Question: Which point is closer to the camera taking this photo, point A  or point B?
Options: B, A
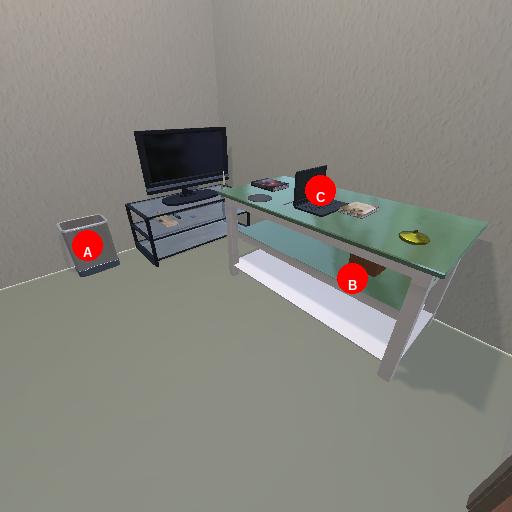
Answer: B